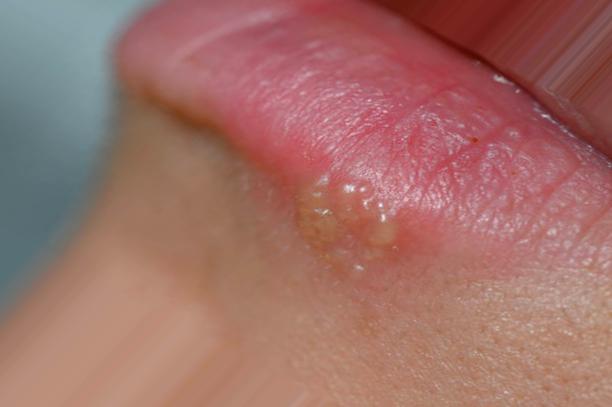
Condition: Mouth Ulcer